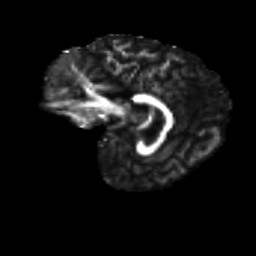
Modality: FA
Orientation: sagittal
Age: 66
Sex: female
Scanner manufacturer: siemens
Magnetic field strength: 3 T
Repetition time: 4.71 s
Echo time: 0.0906 s